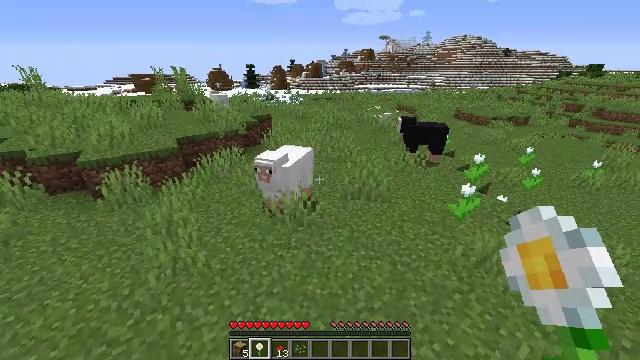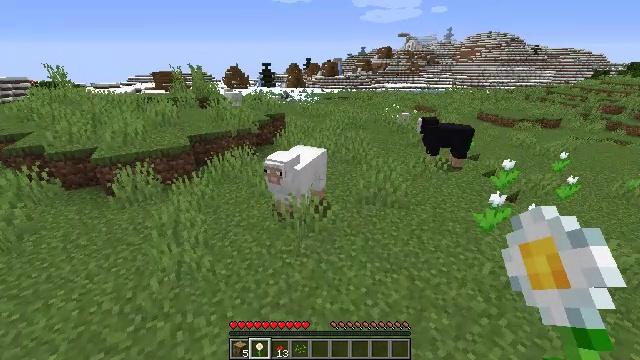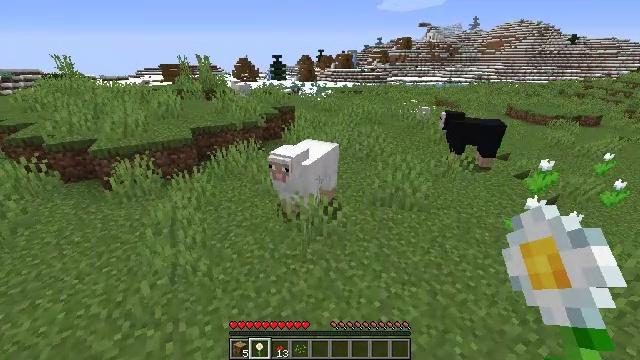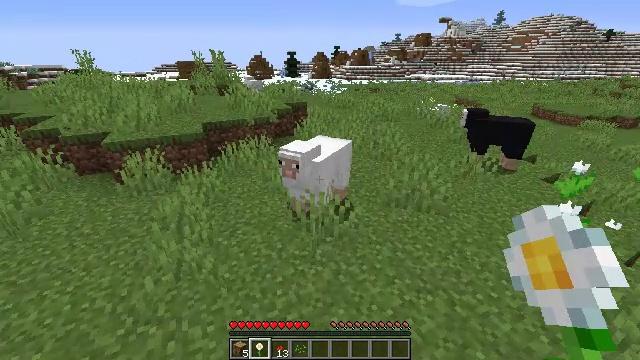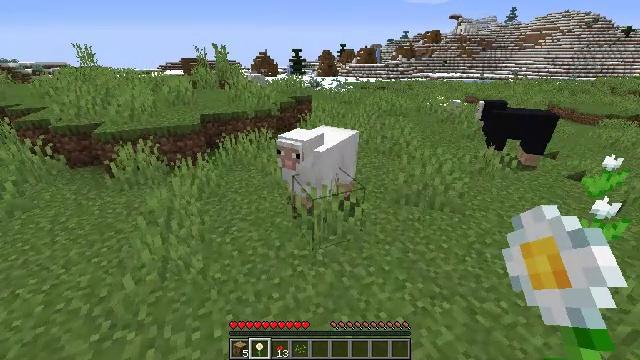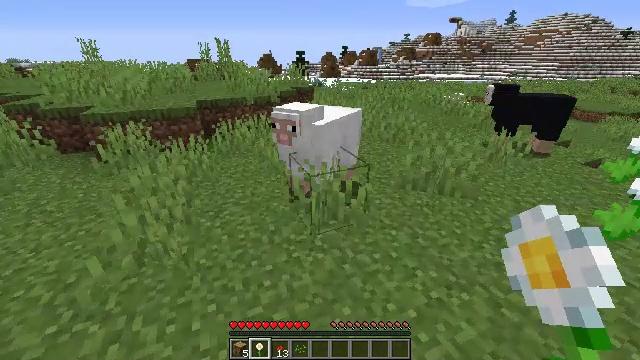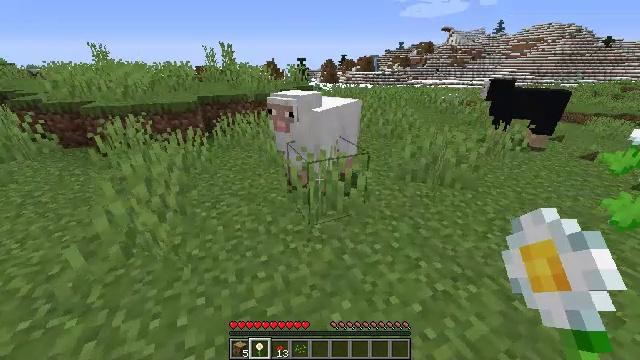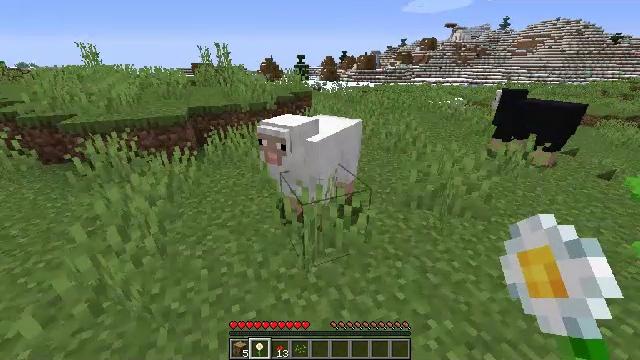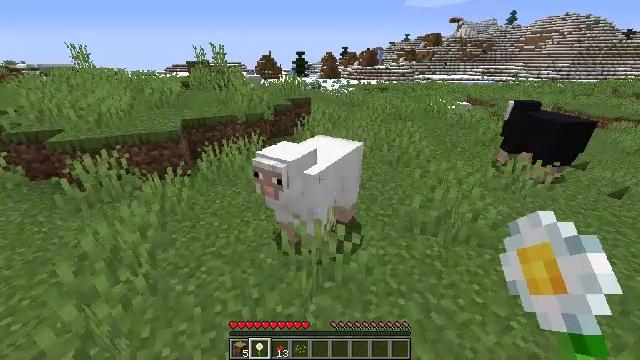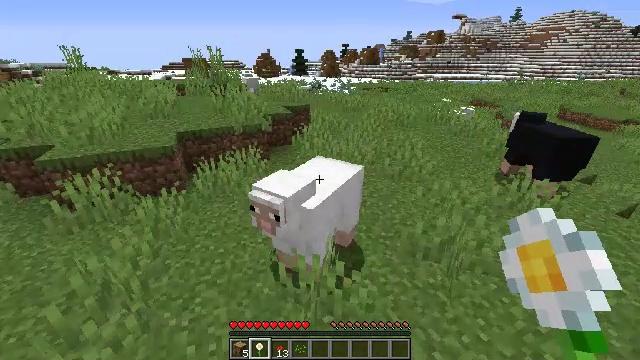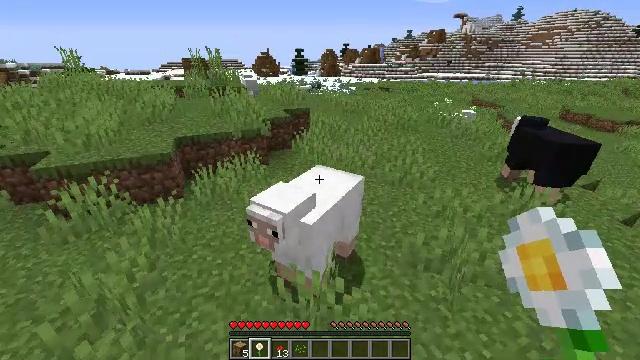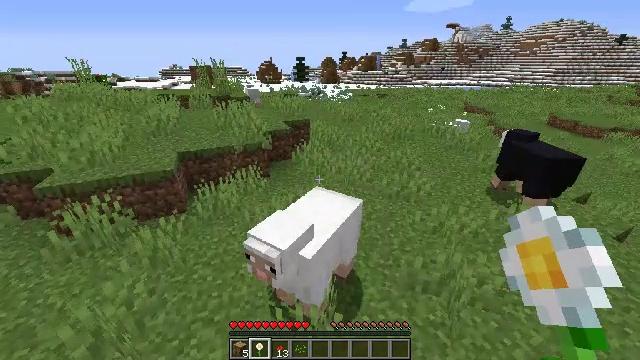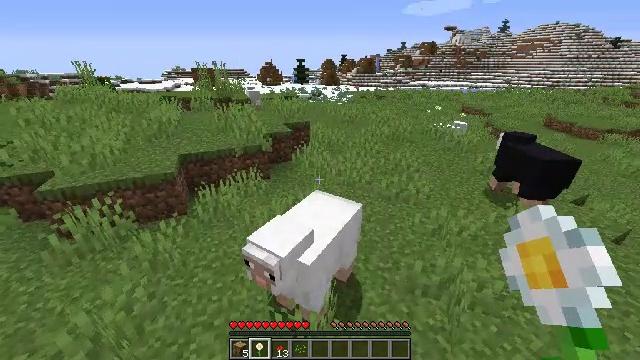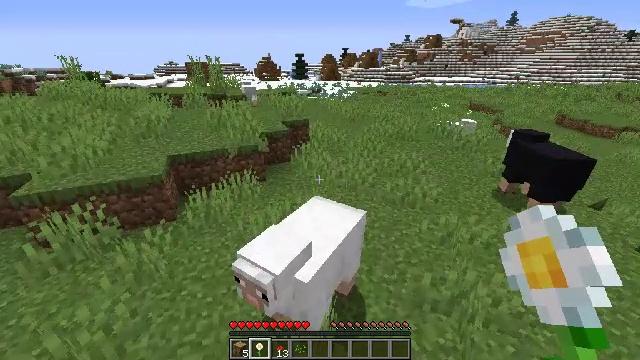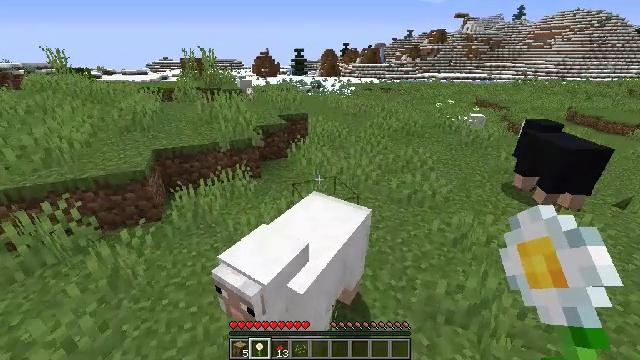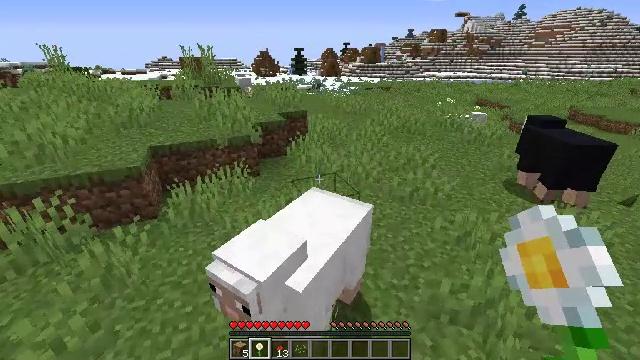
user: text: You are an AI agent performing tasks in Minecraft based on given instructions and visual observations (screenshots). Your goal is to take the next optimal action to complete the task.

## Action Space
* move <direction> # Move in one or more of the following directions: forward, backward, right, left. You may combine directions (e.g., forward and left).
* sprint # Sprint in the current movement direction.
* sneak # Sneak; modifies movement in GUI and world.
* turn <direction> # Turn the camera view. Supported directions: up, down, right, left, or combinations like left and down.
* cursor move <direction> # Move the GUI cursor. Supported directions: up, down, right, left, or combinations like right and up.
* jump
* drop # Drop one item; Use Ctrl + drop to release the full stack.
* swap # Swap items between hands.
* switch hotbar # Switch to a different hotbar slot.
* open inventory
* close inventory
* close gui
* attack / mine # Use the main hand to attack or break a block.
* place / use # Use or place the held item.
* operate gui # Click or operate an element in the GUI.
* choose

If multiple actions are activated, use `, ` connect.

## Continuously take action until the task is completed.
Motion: motion action
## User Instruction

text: Hunt a sheep.
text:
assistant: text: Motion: move forward, turn left, jump
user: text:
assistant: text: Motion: move forward, turn left, jump
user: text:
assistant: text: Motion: move forward, turn left, jump
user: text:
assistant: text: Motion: move forward, turn left, jump
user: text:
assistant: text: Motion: move forward, jump
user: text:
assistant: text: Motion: move forward, jump
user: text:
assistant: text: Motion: move forward, jump
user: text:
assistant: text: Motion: move forward, jump
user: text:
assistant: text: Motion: move forward, jump
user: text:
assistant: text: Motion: move forward, jump
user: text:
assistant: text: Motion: no_op
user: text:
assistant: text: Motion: no_op
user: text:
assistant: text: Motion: no_op
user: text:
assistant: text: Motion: no_op
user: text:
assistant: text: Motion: no_op
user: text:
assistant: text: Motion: no_op
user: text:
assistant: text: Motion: no_op
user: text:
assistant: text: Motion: no_op
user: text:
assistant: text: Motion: no_op
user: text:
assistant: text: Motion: no_op
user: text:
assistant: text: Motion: no_op
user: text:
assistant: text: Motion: no_op
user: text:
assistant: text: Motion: no_op
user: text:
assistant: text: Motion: turn left
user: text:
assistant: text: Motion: turn left and up
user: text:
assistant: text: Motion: turn left and up
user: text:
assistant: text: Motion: attack / mine
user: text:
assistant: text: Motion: move forward, attack / mine
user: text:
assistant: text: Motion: move forward, attack / mine
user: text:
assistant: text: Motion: move forward